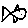
Label: fish